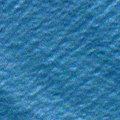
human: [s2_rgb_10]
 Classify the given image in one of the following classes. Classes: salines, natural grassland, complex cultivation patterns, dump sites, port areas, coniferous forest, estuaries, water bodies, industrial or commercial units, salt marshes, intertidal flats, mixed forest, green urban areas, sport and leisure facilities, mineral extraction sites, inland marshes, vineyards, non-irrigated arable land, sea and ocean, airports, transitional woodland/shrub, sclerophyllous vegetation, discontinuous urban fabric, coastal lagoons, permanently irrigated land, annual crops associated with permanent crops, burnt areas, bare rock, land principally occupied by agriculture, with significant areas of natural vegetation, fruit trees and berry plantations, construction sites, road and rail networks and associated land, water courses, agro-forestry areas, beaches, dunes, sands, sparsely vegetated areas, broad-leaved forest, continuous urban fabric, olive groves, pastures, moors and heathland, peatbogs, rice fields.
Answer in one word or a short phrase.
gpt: sea and ocean